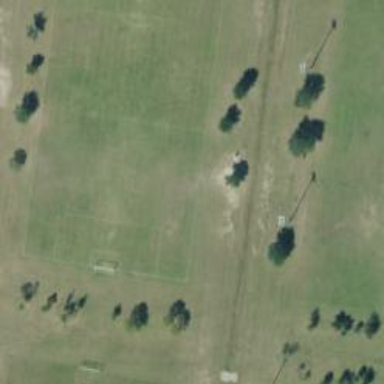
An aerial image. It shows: Soccer field located at George Bush Park.